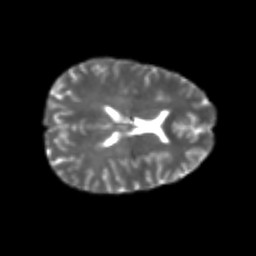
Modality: T2w
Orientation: axial
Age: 22
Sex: female
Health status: healthy
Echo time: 0.074 s